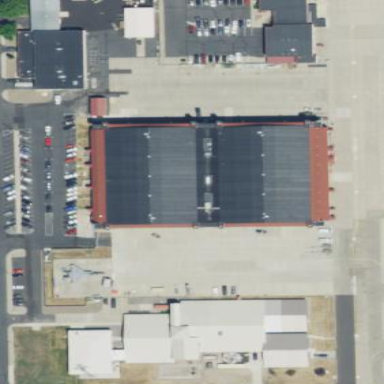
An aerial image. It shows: Building that is hangar at the airport.